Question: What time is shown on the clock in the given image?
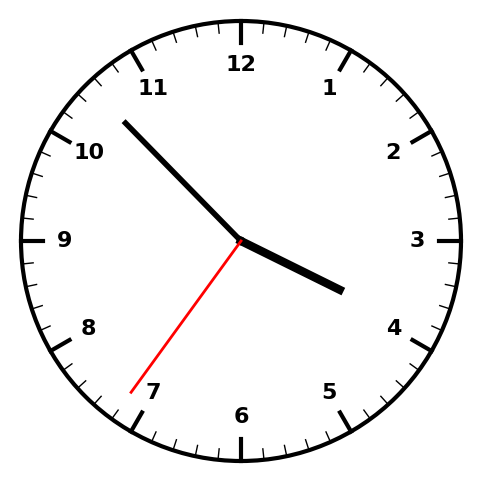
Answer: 03:52:36